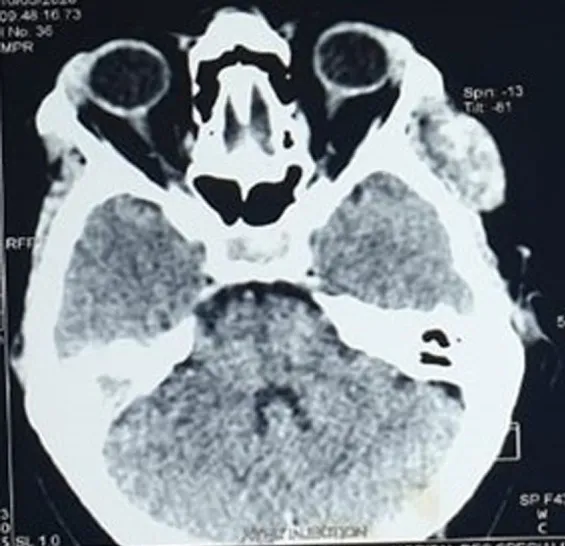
computed tomography scan on the axial plane shows a homogeneous contrast enhancement of the mass.
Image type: radiology (ct)